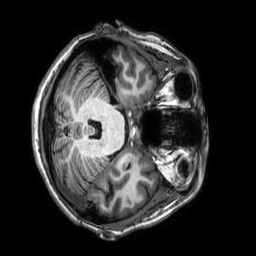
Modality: T1w
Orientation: axial
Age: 30
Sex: female
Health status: healthy
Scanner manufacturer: philips
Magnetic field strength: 3 T
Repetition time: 0.009 s
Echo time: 0.003996 s